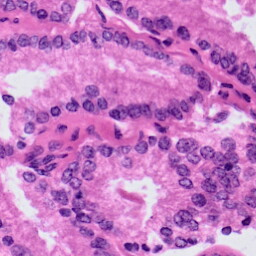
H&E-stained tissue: Prostate